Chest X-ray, PA view. Patient: 61 years old, sex M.
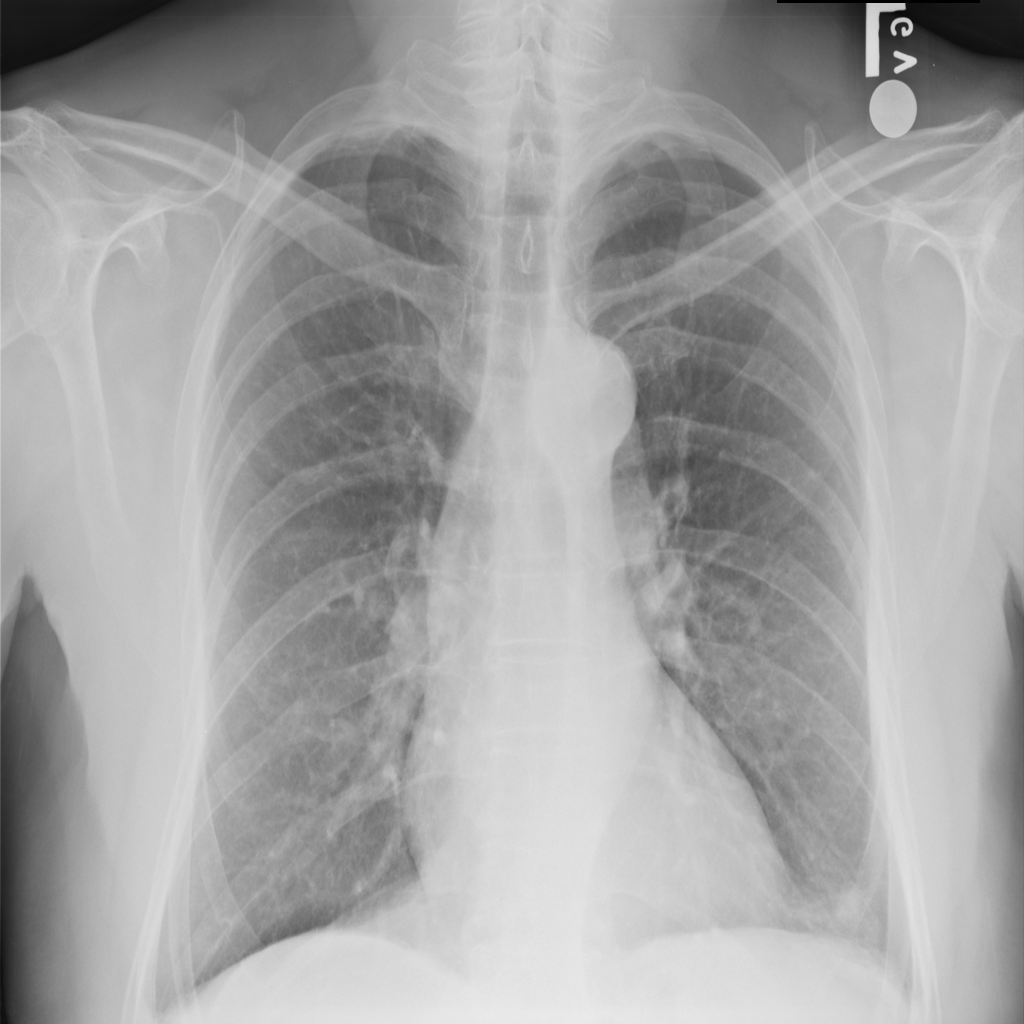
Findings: Emphysema